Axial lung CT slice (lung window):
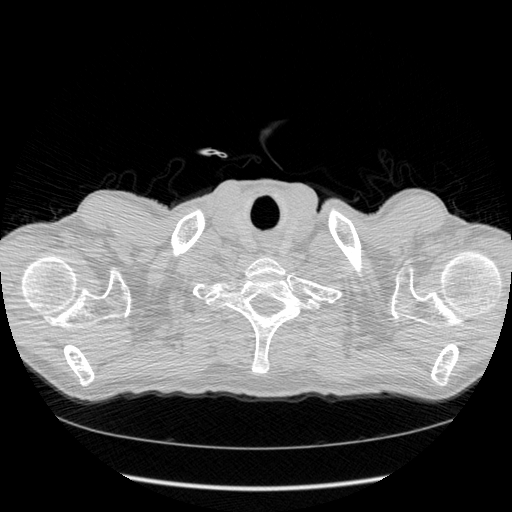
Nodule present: no